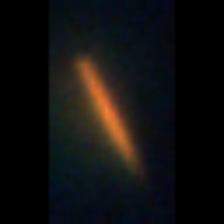
Taxon: Pennate
Group: Diatoms